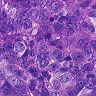
Metastatic tissue present: yes